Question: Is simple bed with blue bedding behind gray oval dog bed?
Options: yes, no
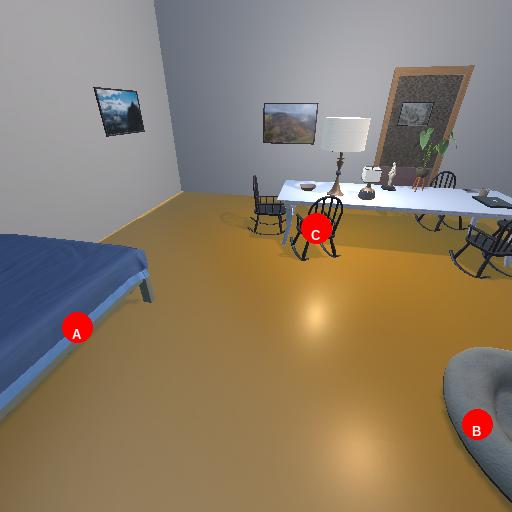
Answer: yes